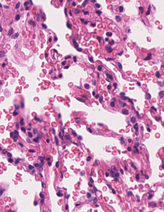
Tumor epithelial tissue: no
Tumor-associated stroma tissue: no
Normal tissue: yes